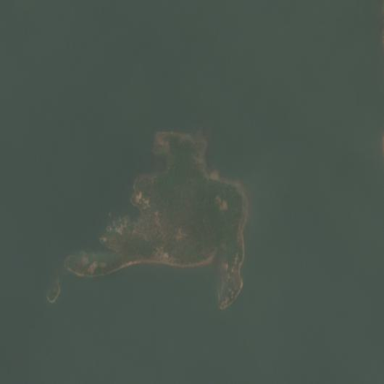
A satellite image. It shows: Image showing island.